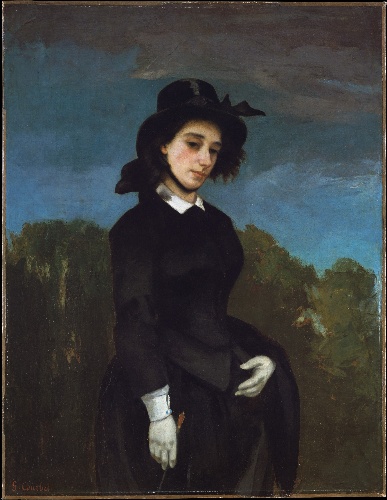
Title: Woman in a Riding Habit (L'Amazone)
Artist: Gustave Courbet
Artist bio: French, Ornans 1819–1877 La Tour-de-Peilz
Date: ca. 1855–59
Object type: Painting
Classification: Paintings
Medium: Oil on canvas
Dimensions: 45 1/2 x 35 1/8 in. (115.6 x 89.2 cm)
Department: European Paintings
Credit line: H. O. Havemeyer Collection, Bequest of Mrs. H. O. Havemeyer, 1929
Accession year: 1929
Repository: Metropolitan Museum of Art, New York, NY
Tags: Portraits|Women